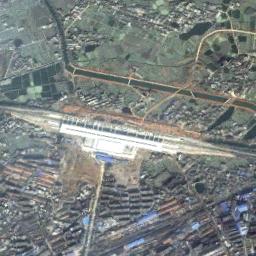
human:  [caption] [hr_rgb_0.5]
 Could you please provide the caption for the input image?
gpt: The railway station has some railways and a white building and the railway station is surrounded by lots of other buildings and some fields .

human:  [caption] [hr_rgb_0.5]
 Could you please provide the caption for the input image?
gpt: There are many buildings of different shapes beside the railway station .

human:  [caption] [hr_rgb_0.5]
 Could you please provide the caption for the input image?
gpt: The railway station is next to some buildings and grass .

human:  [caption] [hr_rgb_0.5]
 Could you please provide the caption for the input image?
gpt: There is a railway station in the crowded city .

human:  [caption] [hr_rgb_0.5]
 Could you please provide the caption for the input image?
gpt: There are many buildings and green farmlands around the railway station .